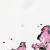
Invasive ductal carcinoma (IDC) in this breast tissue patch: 0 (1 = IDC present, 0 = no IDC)